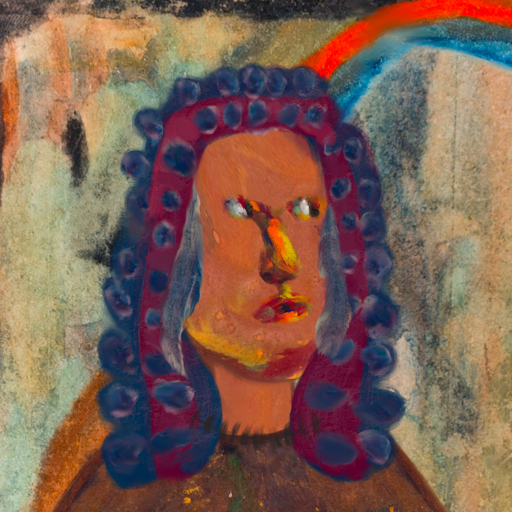
Background: Childish, Head And Neck Side: Mother_And_Son_Son, Face Side: An_Impression, Bust: Comrade, Hair Side: Hill_Girl, Head Accessory: Blank, Second Necklace: Blank, Necklace: In_The_Sun, Baby: Blank